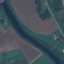
Land use / land cover class: River